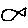
Label: fish